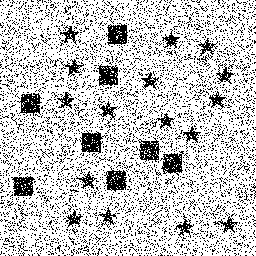
Squares: 8
Triangles: 0
Stars: 16
Total shapes: 24